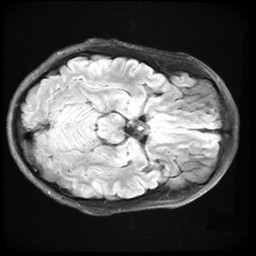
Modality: FLAIR
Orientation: axial
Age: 29
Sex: female
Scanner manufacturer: ge
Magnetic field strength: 3 T
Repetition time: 11 s
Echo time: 0.1497 s